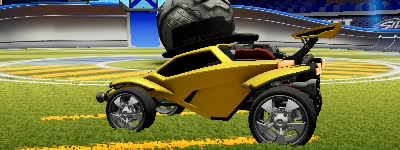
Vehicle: octane